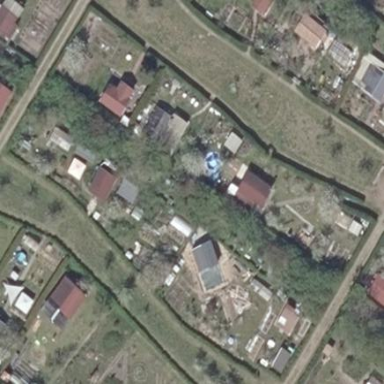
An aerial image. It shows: Plot within allotments.